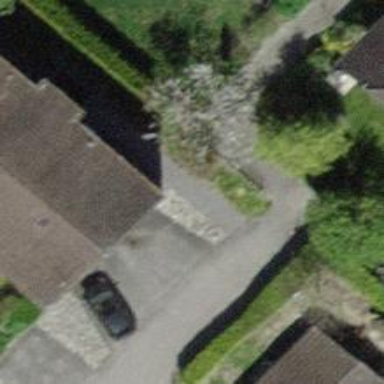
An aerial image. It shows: Footway along the road.